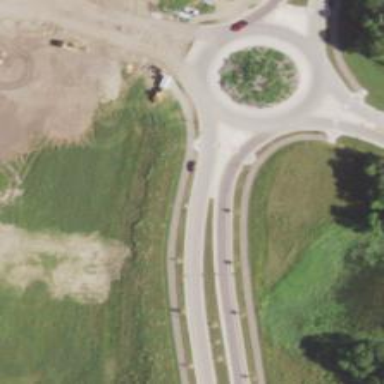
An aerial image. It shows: Marked crossing on cycleway road.